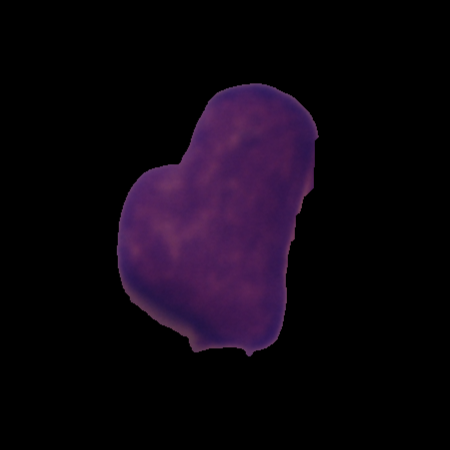
Label: cancer